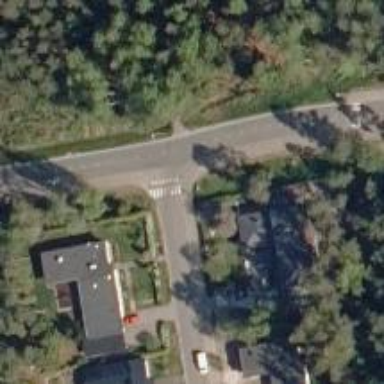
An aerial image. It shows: Marked asphalt cycleway crossing.